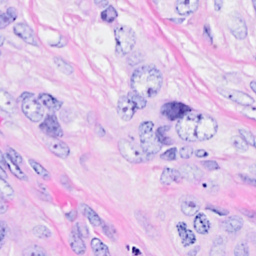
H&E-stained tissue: Breast